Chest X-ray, PA view. Patient: 70 years old, sex M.
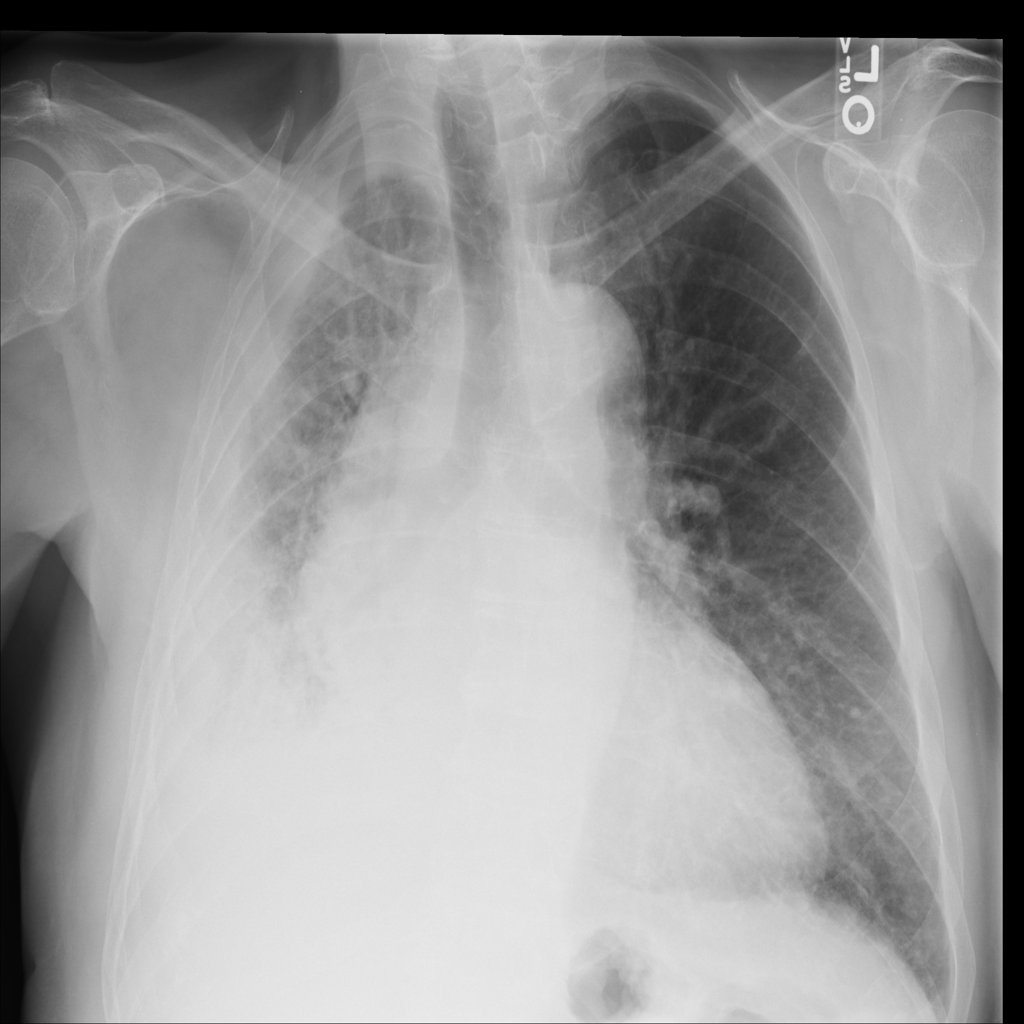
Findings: Pleural_Thickening